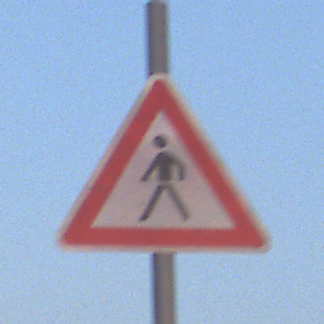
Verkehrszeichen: FussgaengerRechts
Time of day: SunriseSunset
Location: Outdoor (Urban)
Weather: Clear
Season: NotSpecified
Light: Natural